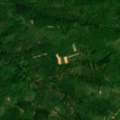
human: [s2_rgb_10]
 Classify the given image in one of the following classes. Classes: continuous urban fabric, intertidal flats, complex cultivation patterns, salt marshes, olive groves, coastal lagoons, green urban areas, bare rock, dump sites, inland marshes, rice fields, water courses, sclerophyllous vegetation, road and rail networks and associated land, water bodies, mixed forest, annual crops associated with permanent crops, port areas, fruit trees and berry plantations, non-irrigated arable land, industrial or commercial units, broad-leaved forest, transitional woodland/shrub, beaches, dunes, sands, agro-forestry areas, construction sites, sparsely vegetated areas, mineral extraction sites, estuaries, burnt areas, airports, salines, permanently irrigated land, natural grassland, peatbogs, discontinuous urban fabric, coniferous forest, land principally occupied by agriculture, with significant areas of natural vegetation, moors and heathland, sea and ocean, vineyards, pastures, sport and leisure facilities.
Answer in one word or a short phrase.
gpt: broad-leaved forest, transitional woodland/shrub